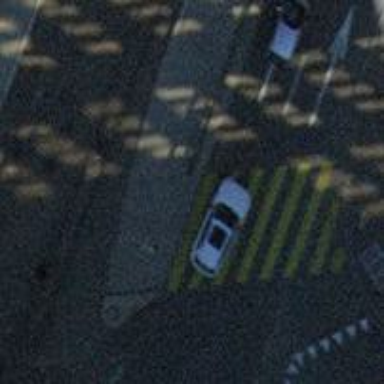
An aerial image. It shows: Kerb barrier.